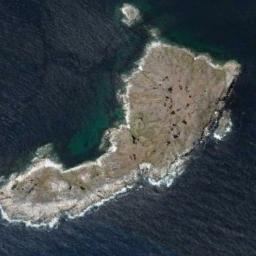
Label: island